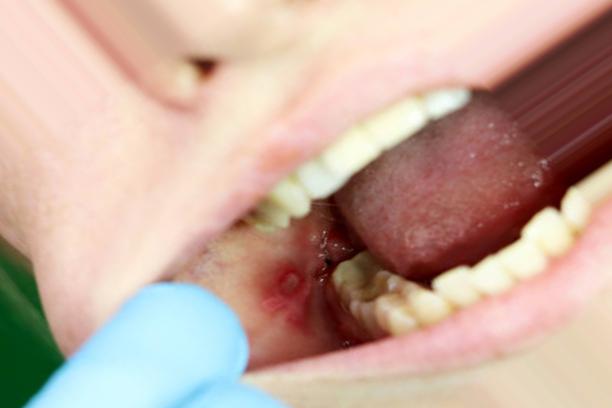
Condition: Mouth Ulcer